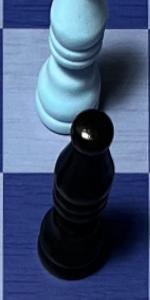
Label: Bishop_Black